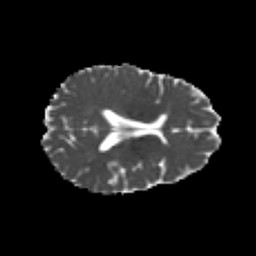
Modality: MD
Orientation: axial
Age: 25
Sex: female
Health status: healthy
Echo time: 0.074 s